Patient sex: M
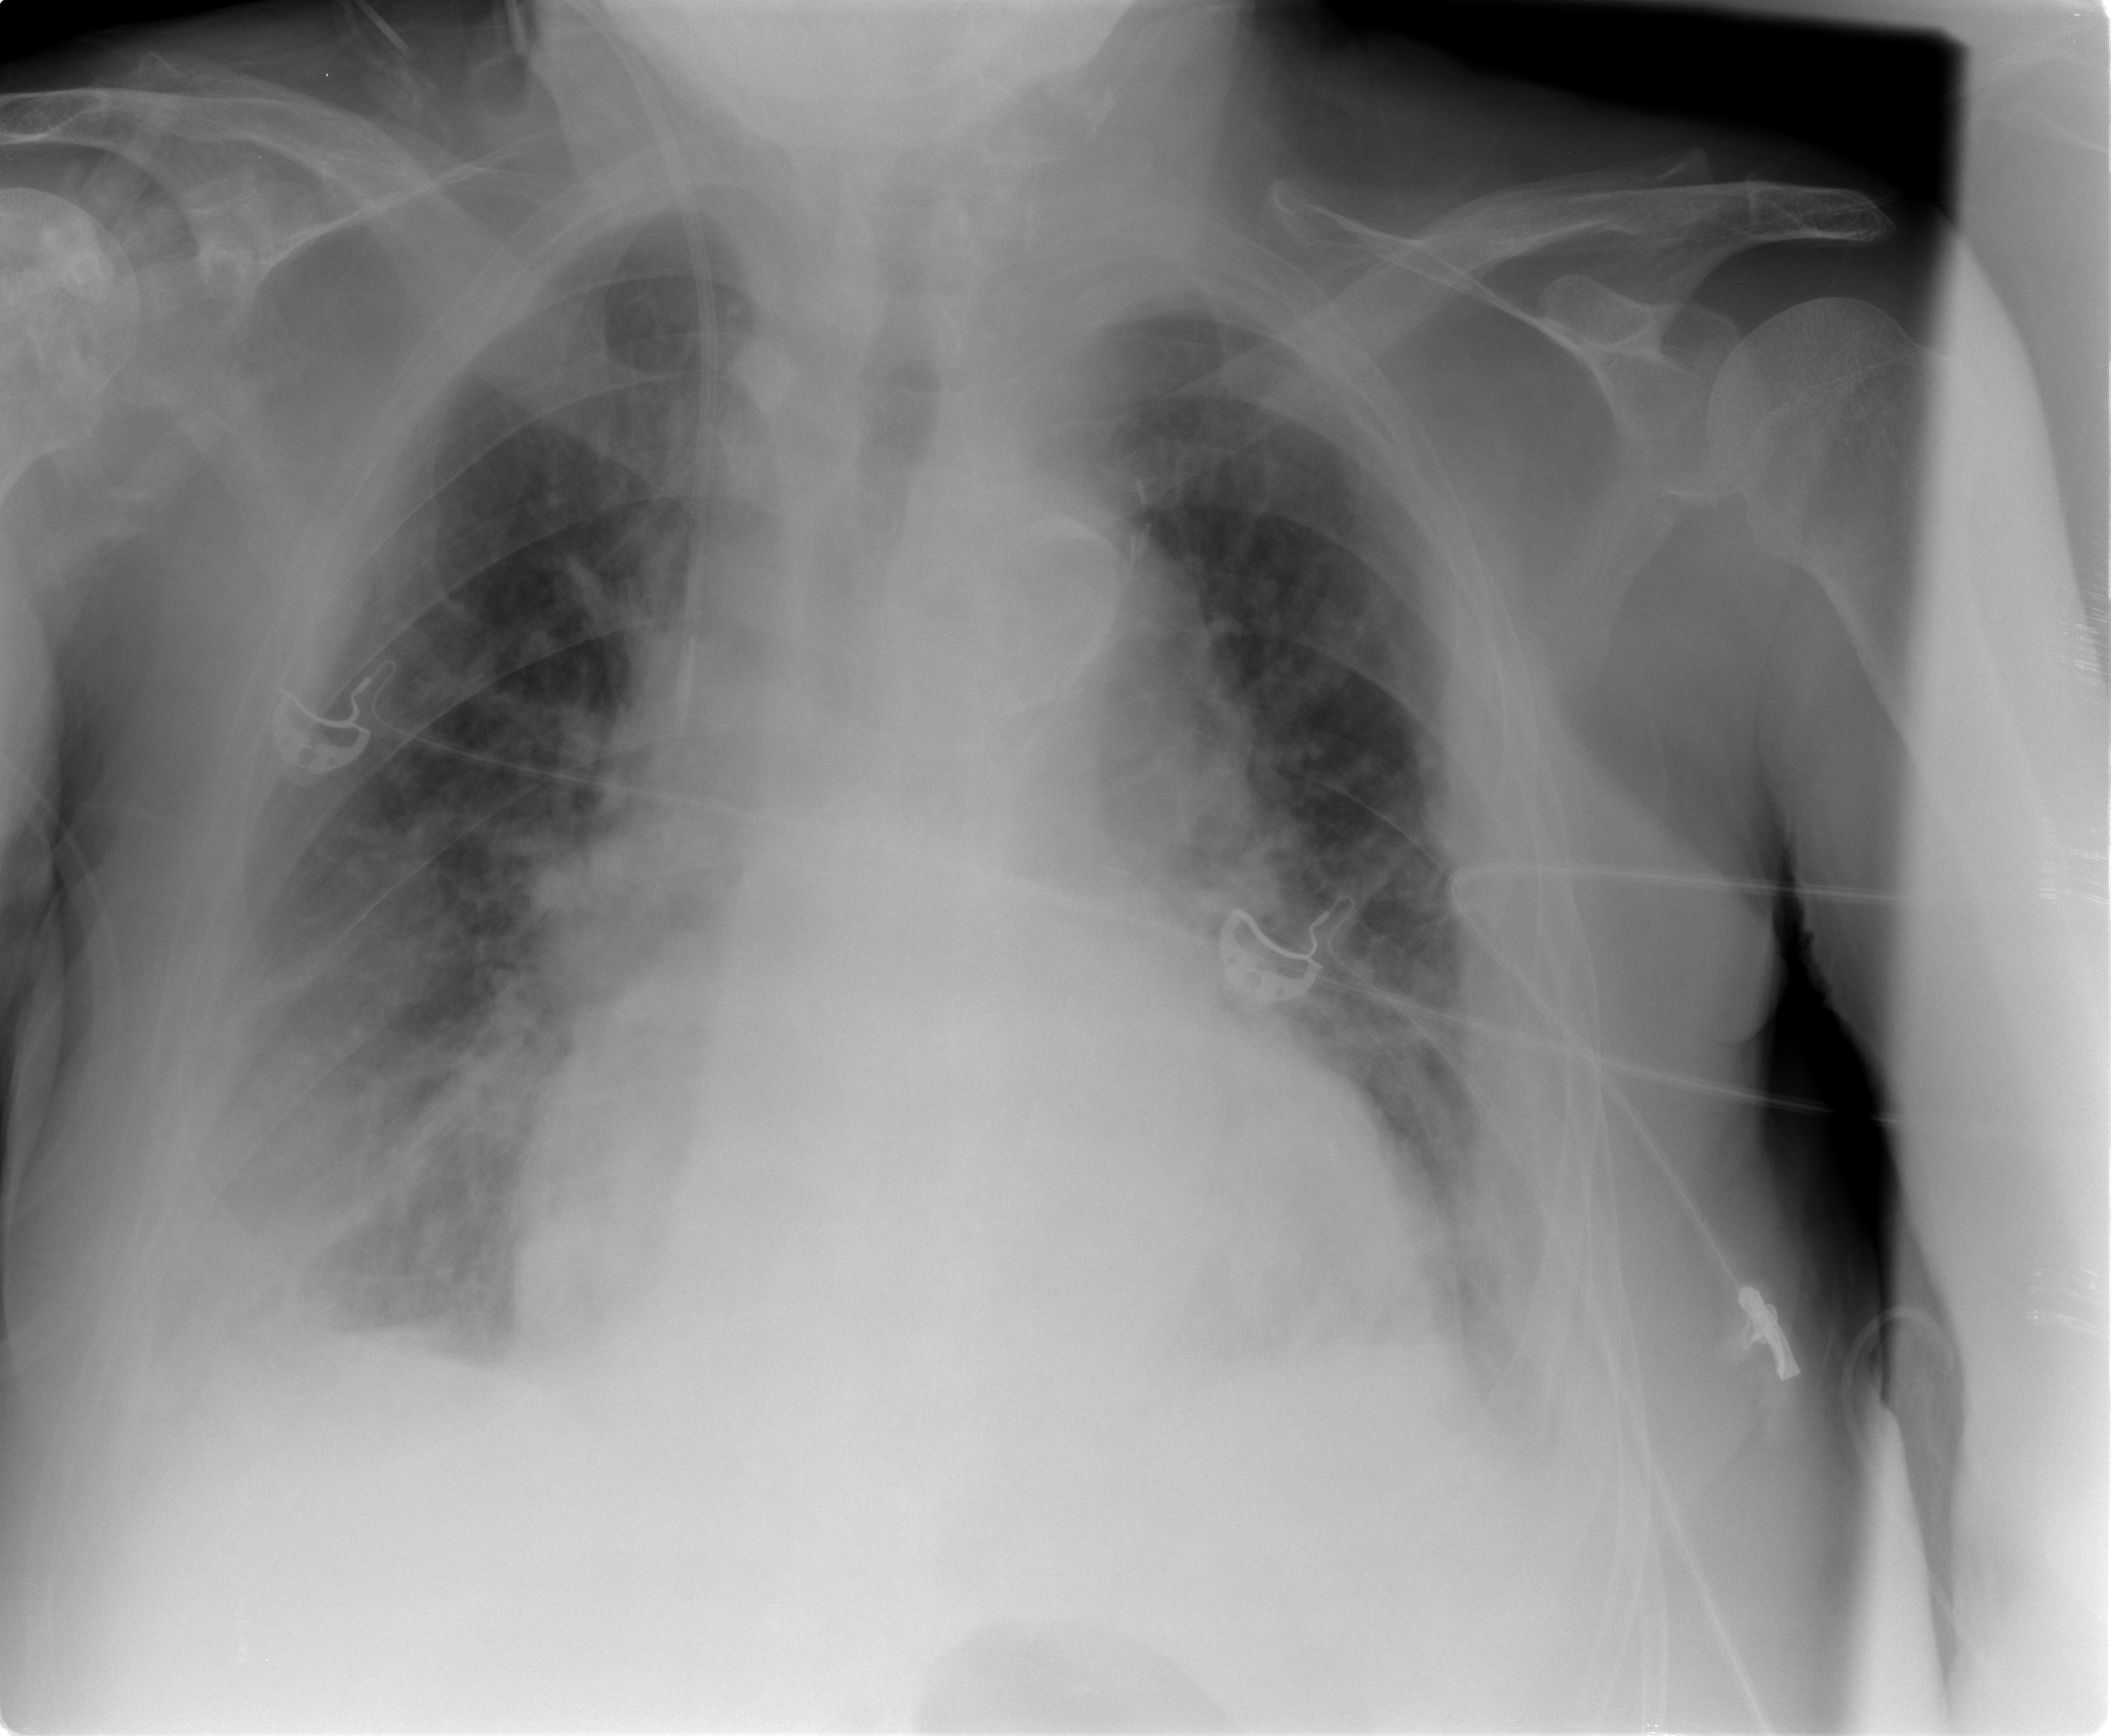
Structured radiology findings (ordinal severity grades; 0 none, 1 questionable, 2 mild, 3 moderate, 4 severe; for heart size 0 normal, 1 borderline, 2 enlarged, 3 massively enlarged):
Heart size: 2
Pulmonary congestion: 2
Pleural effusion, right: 2
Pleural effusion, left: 2
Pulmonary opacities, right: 2
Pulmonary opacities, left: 0
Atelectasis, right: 2
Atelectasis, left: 0